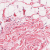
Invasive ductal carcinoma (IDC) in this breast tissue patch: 0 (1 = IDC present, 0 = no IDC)